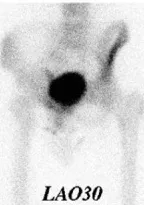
(C) Technetium-99m hydroxymethylenediphosphonate bone scintigraphy reveals heterogenous uptake in the lateral soft tissue of the left proximal thigh.
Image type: radiology (scintigraphy)